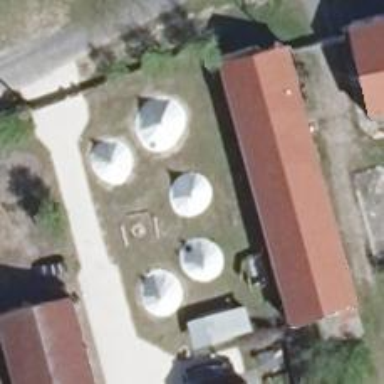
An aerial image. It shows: Tent.